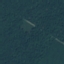
Land use / land cover class: Forest